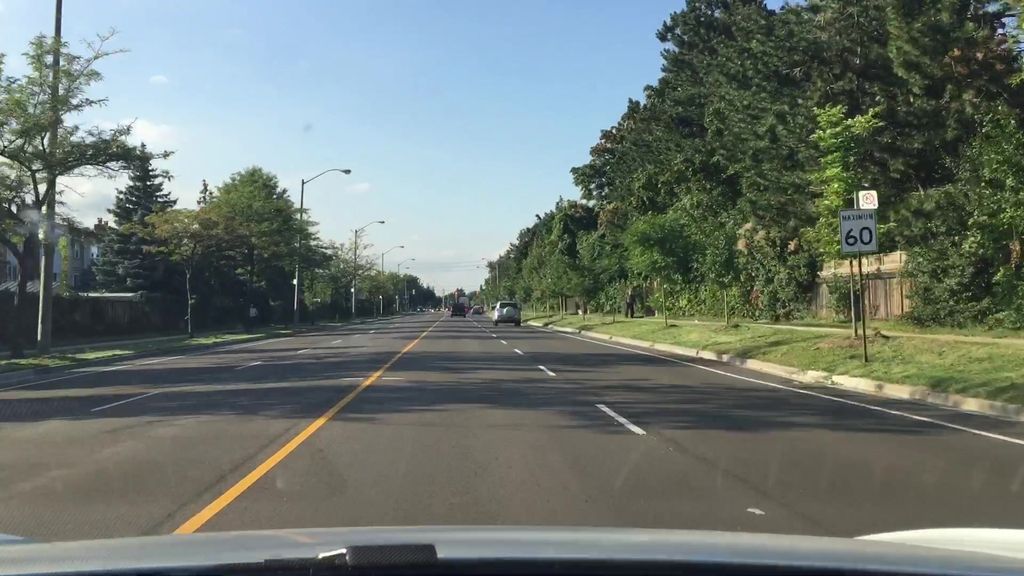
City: toronto